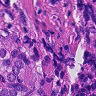
Metastatic tissue present: yes